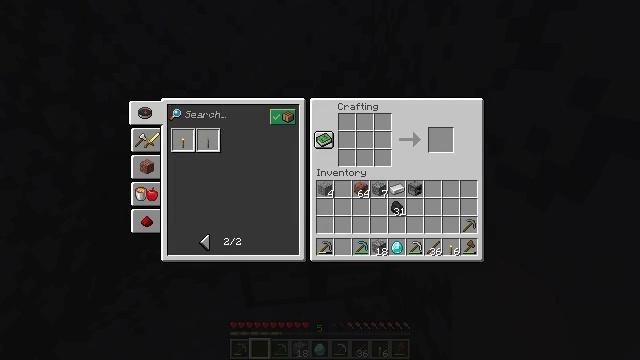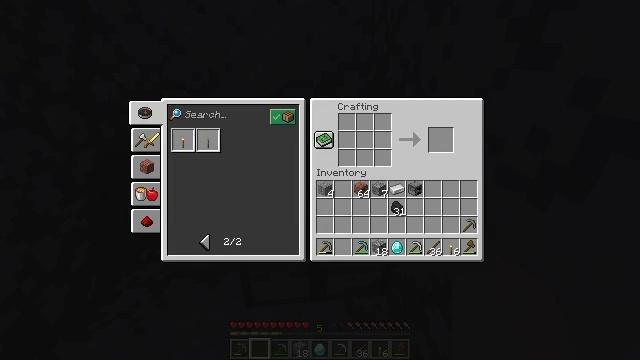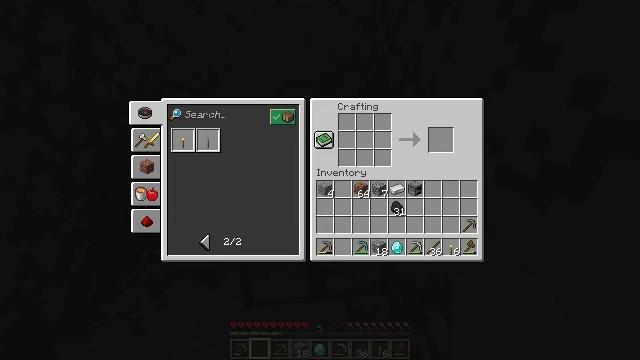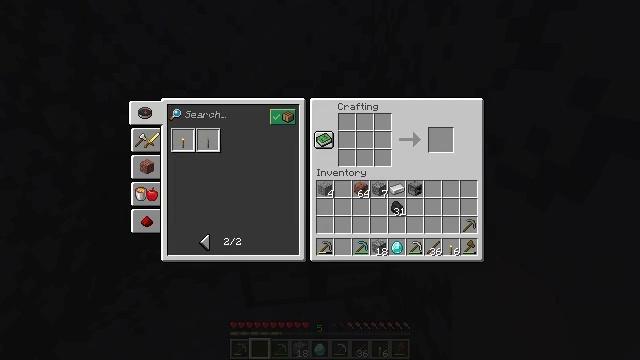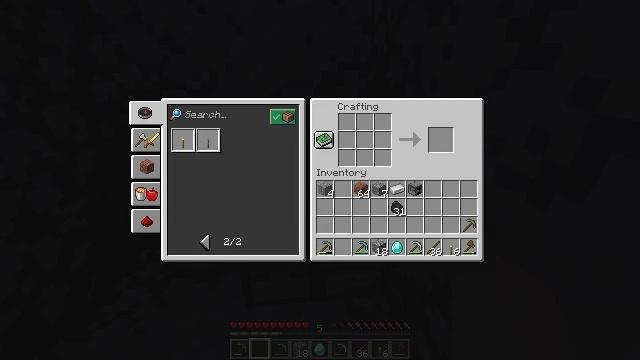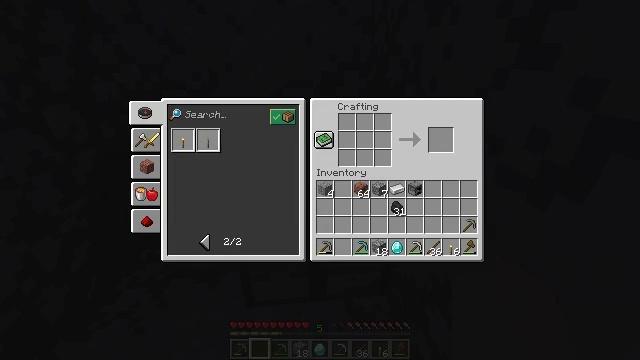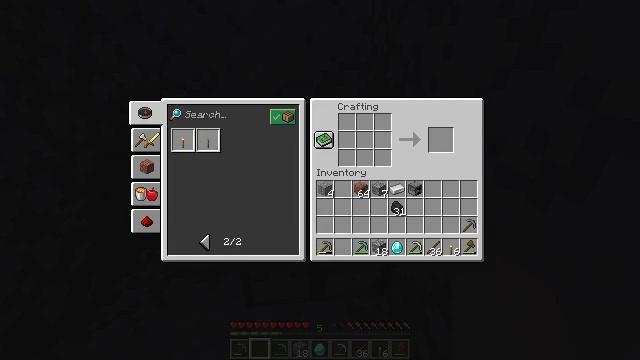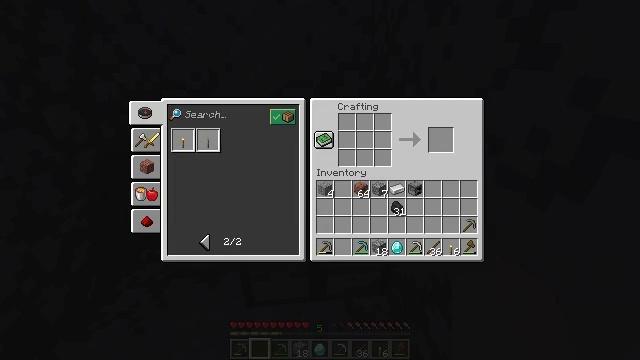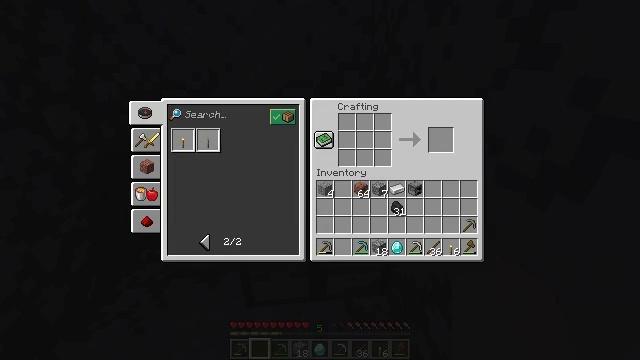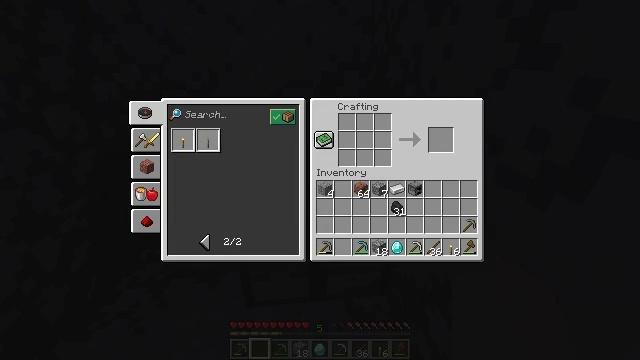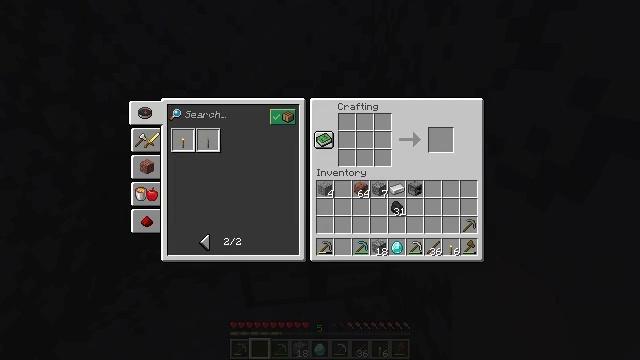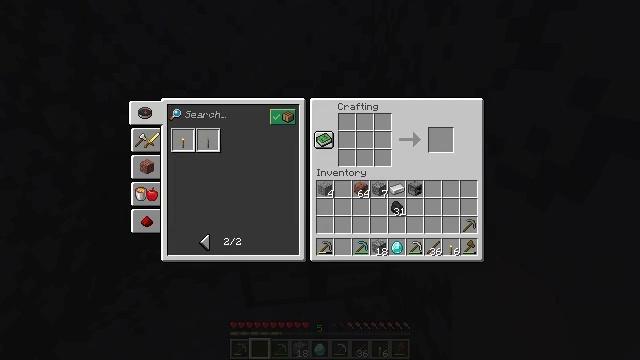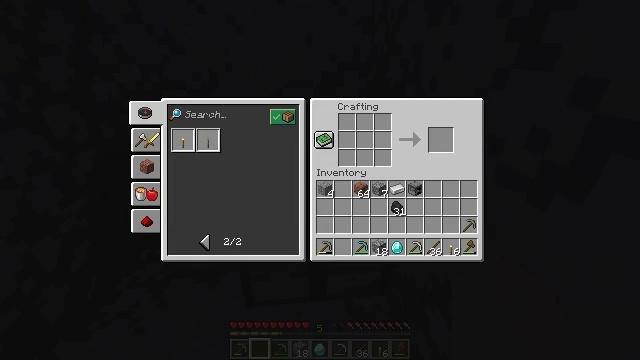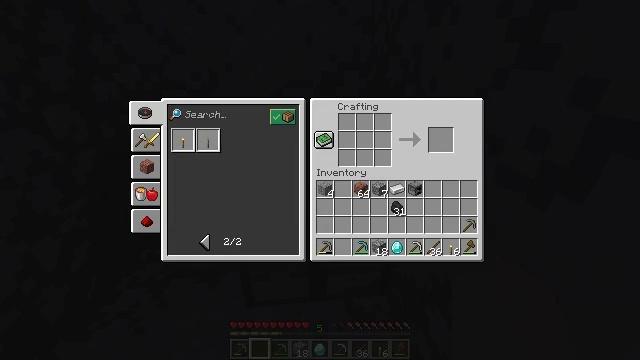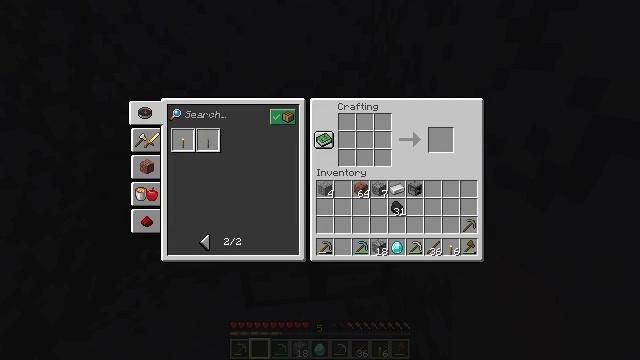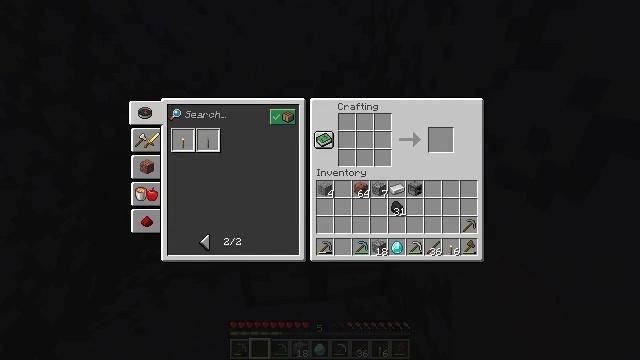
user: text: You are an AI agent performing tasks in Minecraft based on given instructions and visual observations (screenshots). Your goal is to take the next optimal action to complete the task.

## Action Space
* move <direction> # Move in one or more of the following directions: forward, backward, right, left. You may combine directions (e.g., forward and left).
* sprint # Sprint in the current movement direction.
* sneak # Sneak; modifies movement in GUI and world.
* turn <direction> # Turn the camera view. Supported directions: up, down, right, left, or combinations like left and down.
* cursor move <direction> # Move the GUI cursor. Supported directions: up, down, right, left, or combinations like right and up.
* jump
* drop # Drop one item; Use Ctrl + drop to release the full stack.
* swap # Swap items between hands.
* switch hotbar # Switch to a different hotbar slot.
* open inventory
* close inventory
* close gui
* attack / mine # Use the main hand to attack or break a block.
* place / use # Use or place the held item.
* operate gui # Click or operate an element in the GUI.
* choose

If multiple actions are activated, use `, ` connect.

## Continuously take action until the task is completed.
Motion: motion action
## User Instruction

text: Remove and gather vines.
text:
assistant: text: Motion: operate gui
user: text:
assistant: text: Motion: operate gui
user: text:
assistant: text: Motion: no_op
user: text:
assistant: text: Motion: no_op
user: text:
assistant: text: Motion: no_op
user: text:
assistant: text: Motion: no_op
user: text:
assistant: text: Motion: no_op
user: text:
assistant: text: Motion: no_op
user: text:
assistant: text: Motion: no_op
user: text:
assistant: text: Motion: no_op
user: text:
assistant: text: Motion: no_op
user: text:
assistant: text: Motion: no_op
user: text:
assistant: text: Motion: cursor move left
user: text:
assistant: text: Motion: cursor move left
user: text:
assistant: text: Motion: no_op
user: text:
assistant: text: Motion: no_op
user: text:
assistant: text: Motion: no_op
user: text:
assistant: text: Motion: no_op
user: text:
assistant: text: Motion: no_op
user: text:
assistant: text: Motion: no_op
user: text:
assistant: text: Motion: no_op
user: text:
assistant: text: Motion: no_op
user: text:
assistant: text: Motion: no_op
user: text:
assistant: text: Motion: no_op
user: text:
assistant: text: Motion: operate gui
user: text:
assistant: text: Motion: operate gui
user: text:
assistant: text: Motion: operate gui
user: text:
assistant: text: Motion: no_op
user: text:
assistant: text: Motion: no_op
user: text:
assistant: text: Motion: no_op